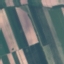
Land use / land cover class: AnnualCrop